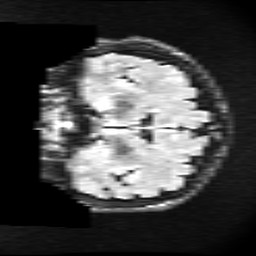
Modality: FLAIR
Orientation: coronal
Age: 37
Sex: male
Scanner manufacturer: ge
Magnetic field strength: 3 T
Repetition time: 11 s
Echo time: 0.1497 s